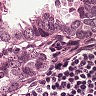
Metastatic tissue present: yes